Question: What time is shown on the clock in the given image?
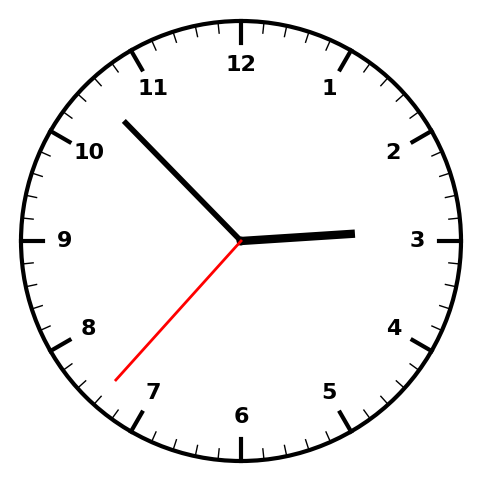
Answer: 02:52:37